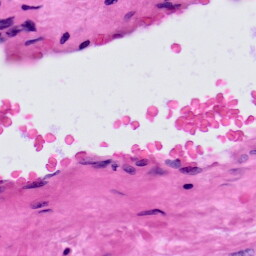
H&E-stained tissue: Prostate